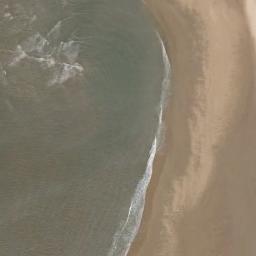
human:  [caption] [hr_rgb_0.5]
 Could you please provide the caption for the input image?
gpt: The beach with brown sand and the color of the seawater is dark blue .

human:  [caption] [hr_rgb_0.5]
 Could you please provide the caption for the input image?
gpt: The sea has ripples .

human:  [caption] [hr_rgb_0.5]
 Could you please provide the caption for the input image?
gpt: Light grey sea water and brown coast .

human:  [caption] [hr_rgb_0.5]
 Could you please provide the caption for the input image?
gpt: The beach consists of green seawater and a yellow coast .

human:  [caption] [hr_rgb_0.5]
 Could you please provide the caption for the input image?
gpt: There are water marks on the beach .